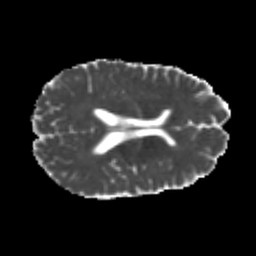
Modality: MD
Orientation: axial
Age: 21
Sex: male
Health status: healthy
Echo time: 0.074 s